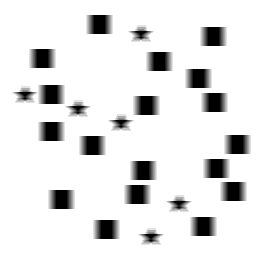
Squares: 18
Triangles: 0
Stars: 6
Total shapes: 24